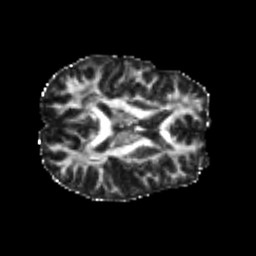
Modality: FA
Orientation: axial
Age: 22
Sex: male
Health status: healthy
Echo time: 0.074 s